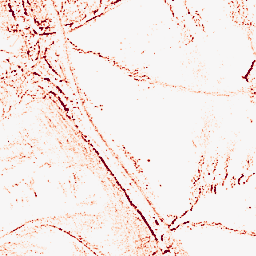
Category: morphological
Decomposition family: morphological_square
Decomposition parameters: operation: opening
size: 3
Upsampling method: cubic_mitchell
Upsampling parameters: scale: 2
Upsampling scale: 2